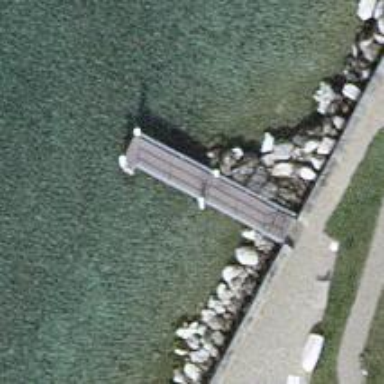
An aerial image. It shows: Man-made pier.